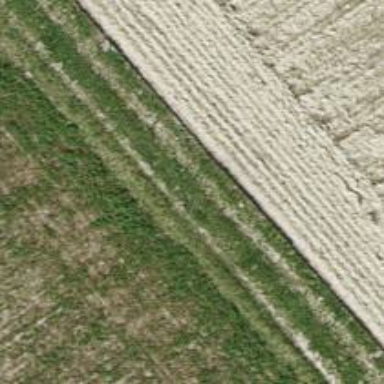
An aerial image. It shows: Track with very rough surface.